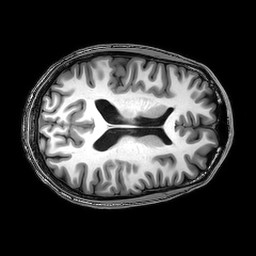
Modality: T1w
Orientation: axial
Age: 23
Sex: male
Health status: healthy
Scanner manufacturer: philips
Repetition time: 0.008316 s
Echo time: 0.00382 s